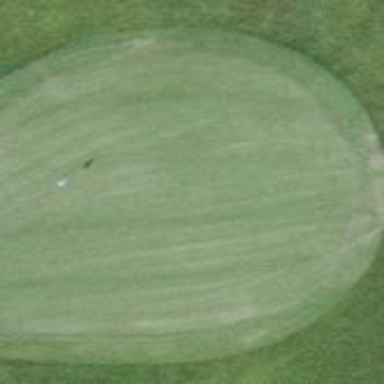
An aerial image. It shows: Golf green.